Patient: sex M, age 85
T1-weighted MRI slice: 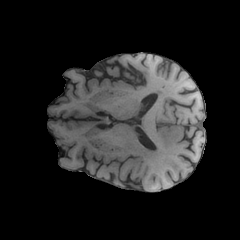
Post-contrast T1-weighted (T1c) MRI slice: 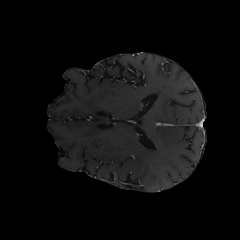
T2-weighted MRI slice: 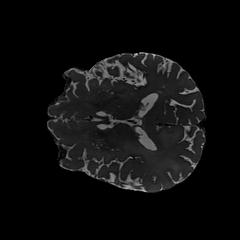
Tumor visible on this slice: yes
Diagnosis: Glioblastoma, IDH-wildtype
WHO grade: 4